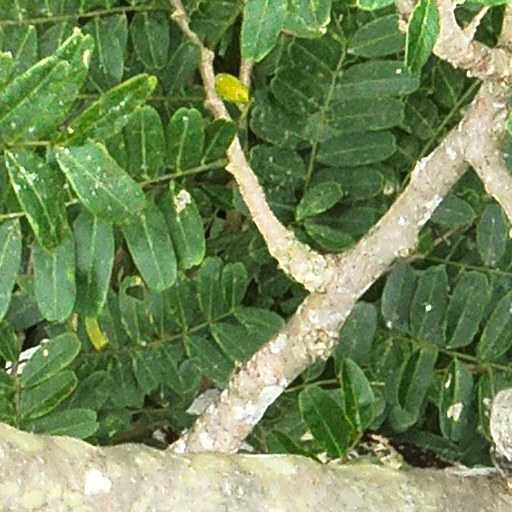
Species: Simarouba amara
GBIF accepted scientific name: Simarouba amara
Crown area (m\u00b2): 227.273